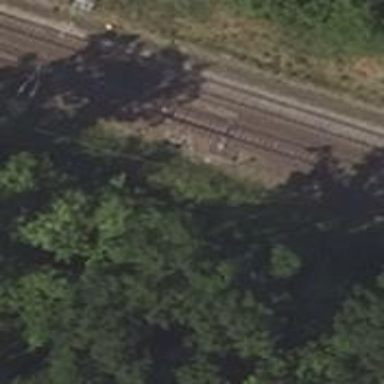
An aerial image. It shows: Railway signal.